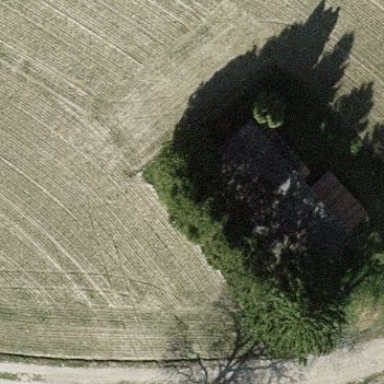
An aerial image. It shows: Skillion-roofed shed.